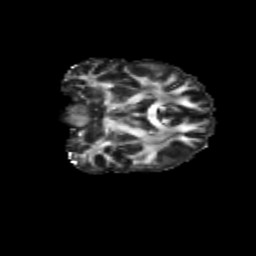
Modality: FA
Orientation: coronal
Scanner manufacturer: siemens
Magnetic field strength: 3 T
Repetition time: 9.2 s
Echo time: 0.084 s